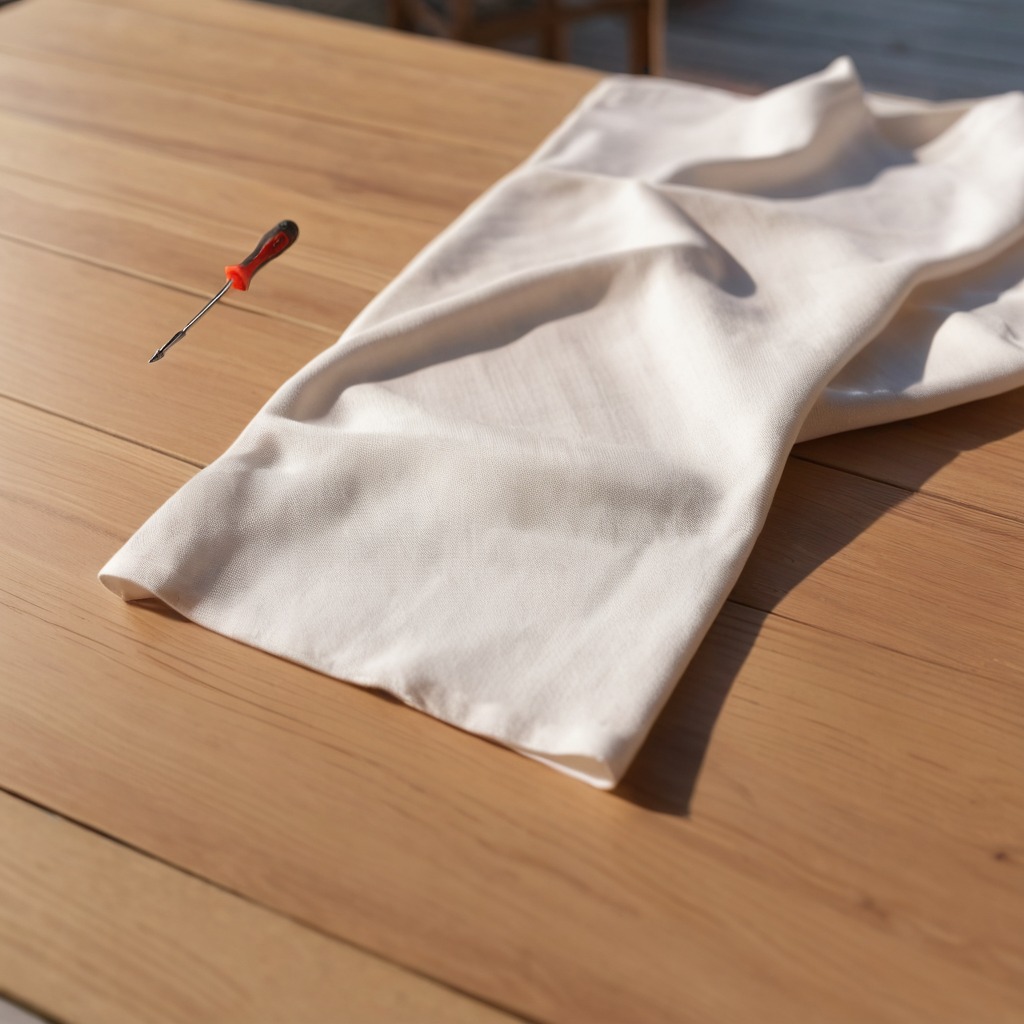
A screwdriver lying on a wooden table in an outdoor workshop during daytime bright natural light soft shadows worn but beneath the cloth